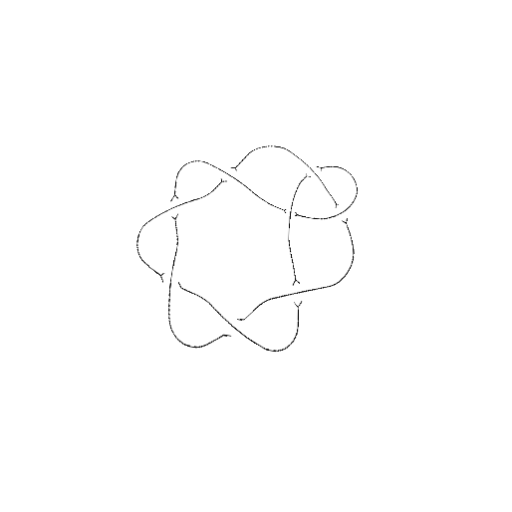
Crossing number: 8